Question: The goal of the program is to pull data from the database depending on the index value that you enter in and then display the data linked to that index in the console.

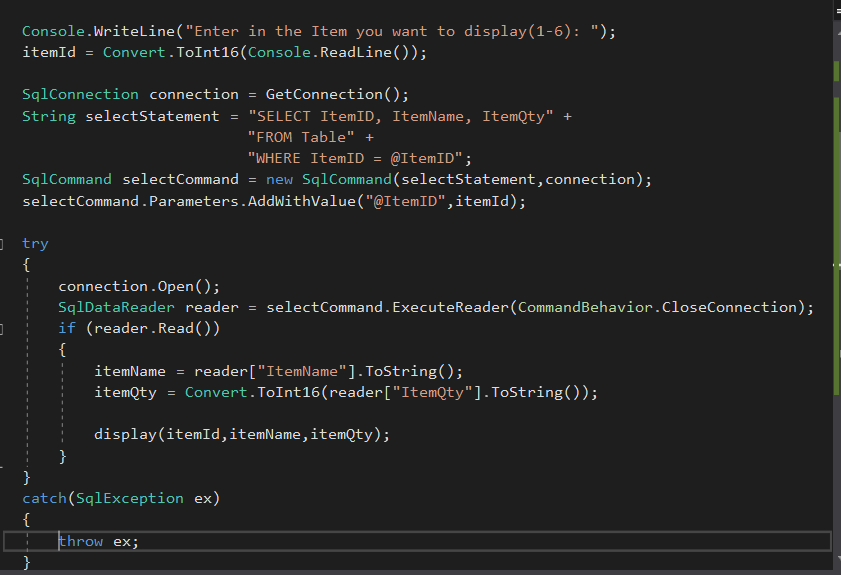
Answer: You're missing whitespaces before the 'from' and 'where' keywords. Additionally, 'table' is a reserved word in SQL, so you'll have to escape it:
'''
String selectStatement = "SELECT ItemID, ItemName, ItemQty " +
// Whitespace--------------------^
"FROM [Table] " + // [Table] is escaped
// Whitespace^
"WHERE ItemId = @ItemId"
'''